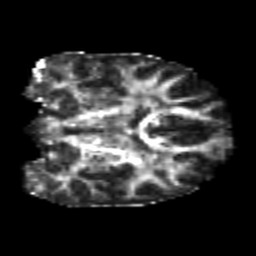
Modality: FA
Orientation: coronal
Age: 19
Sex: male
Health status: healthy
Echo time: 0.074 s